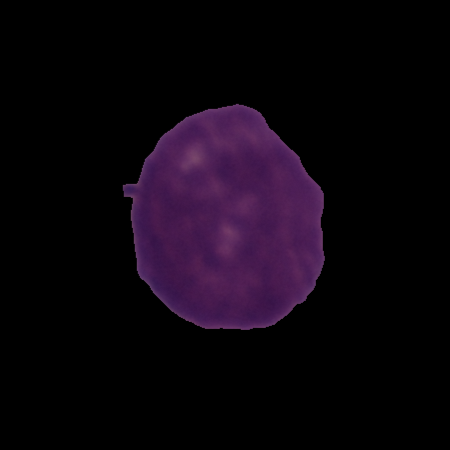
Label: healthy